Question: ER Diagram :

Question :
Add new items to the stock in case of absence if the number of sales of that product is above
the 20% of all sales combined, to make sure it does not run out of stock.
I've tried :
'''
UPDATE products SET current_stock=
(SELECT p.current_stock FROM sales
INNER JOIN products AS p ON product_id=p.id
WHERE sold_count=(SELECT sold_count FROM sales
WHERE sold_count < sold_count * sold_count * 0.2 )) + 1;
'''
But I had this ERROR message :
'''
ERROR: more than one row returned by a subquery used as an expression
'''
I'm using PostgreSQL
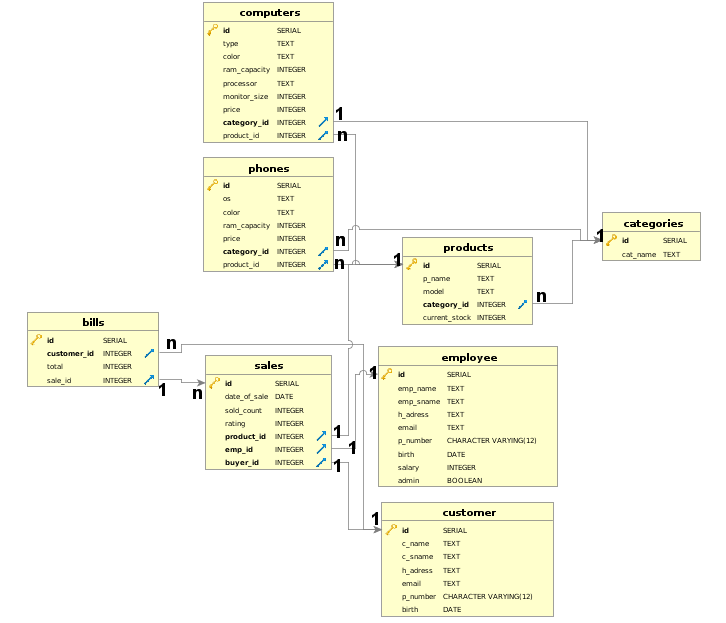
Answer: I found a solution :
'''
UPDATE products SET current_stock = current_stock + 1
WHERE id = (SELECT p.id FROM sales
INNER JOIN products AS p ON product_id=p.id
WHERE sold_count < sold_count * sold_count * 0.2
GROUP BY p.id);
'''
I had to use WHERE p.id = ...